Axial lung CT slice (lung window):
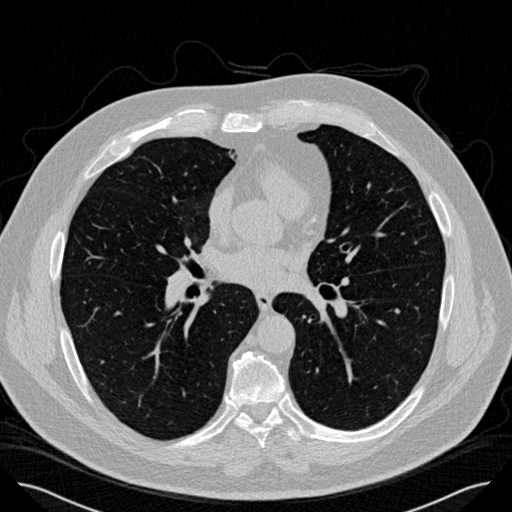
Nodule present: no